Aerial crown-view tile of a tropical tree (Barro Colorado Island, Panama), acquired 20241216:
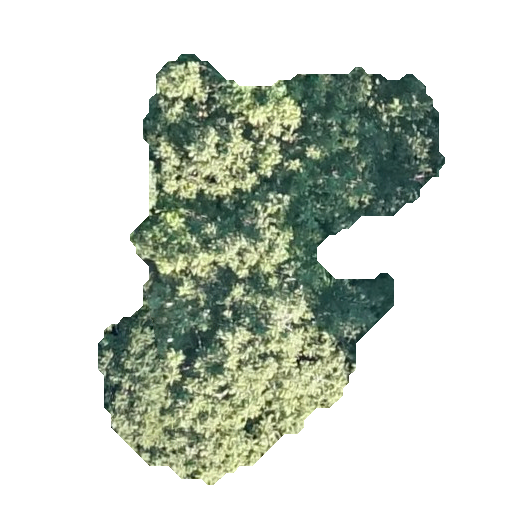
Species: Spondias mombin
GBIF accepted scientific name: Spondias mombin
Crown area: 134.694 m²